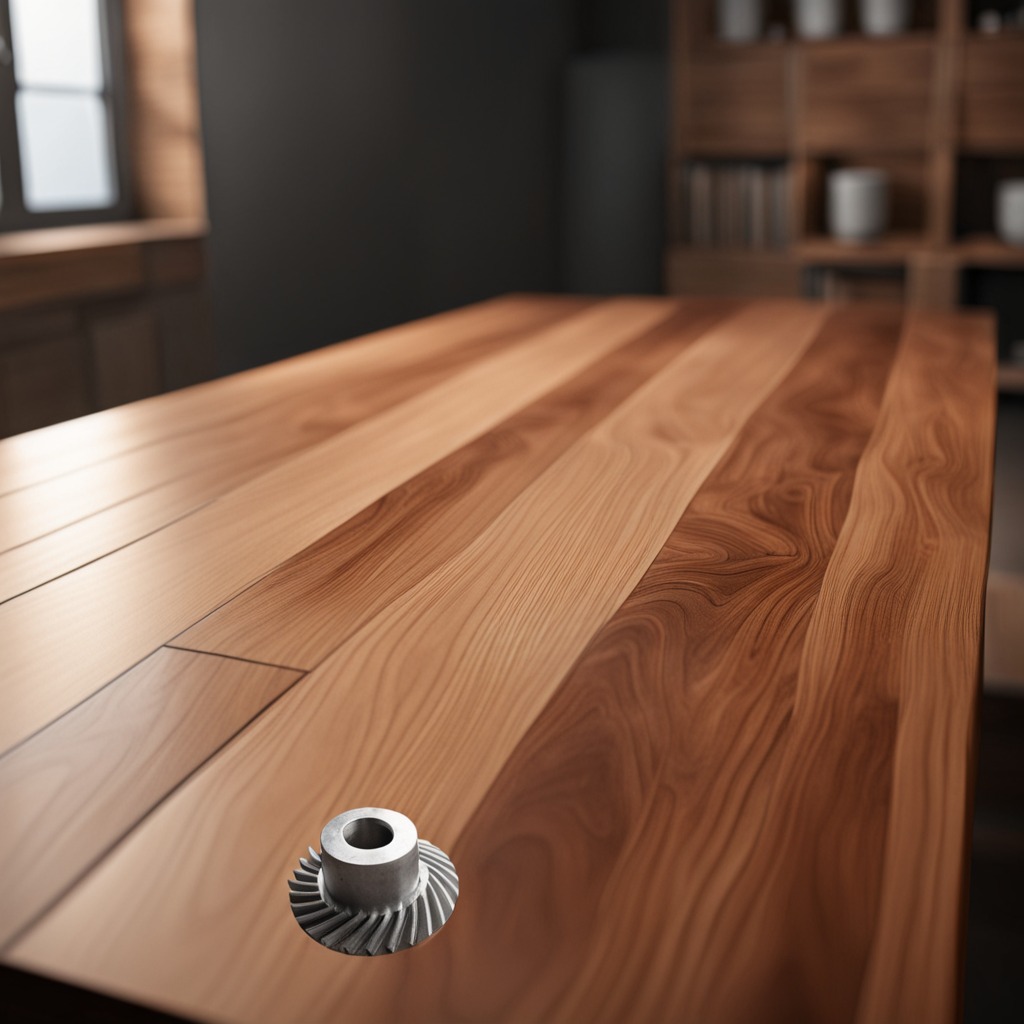
A steel gear with teeth is lying on a wooden table.